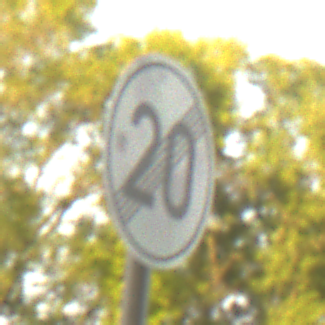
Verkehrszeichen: EndeGeschwindigkeit20
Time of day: SunriseSunset
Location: Outdoor (RoadRail)
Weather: Clear
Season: NotSpecified
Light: Natural